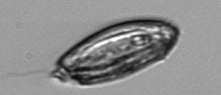
Label: Katodinium_or_Torodinium